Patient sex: M
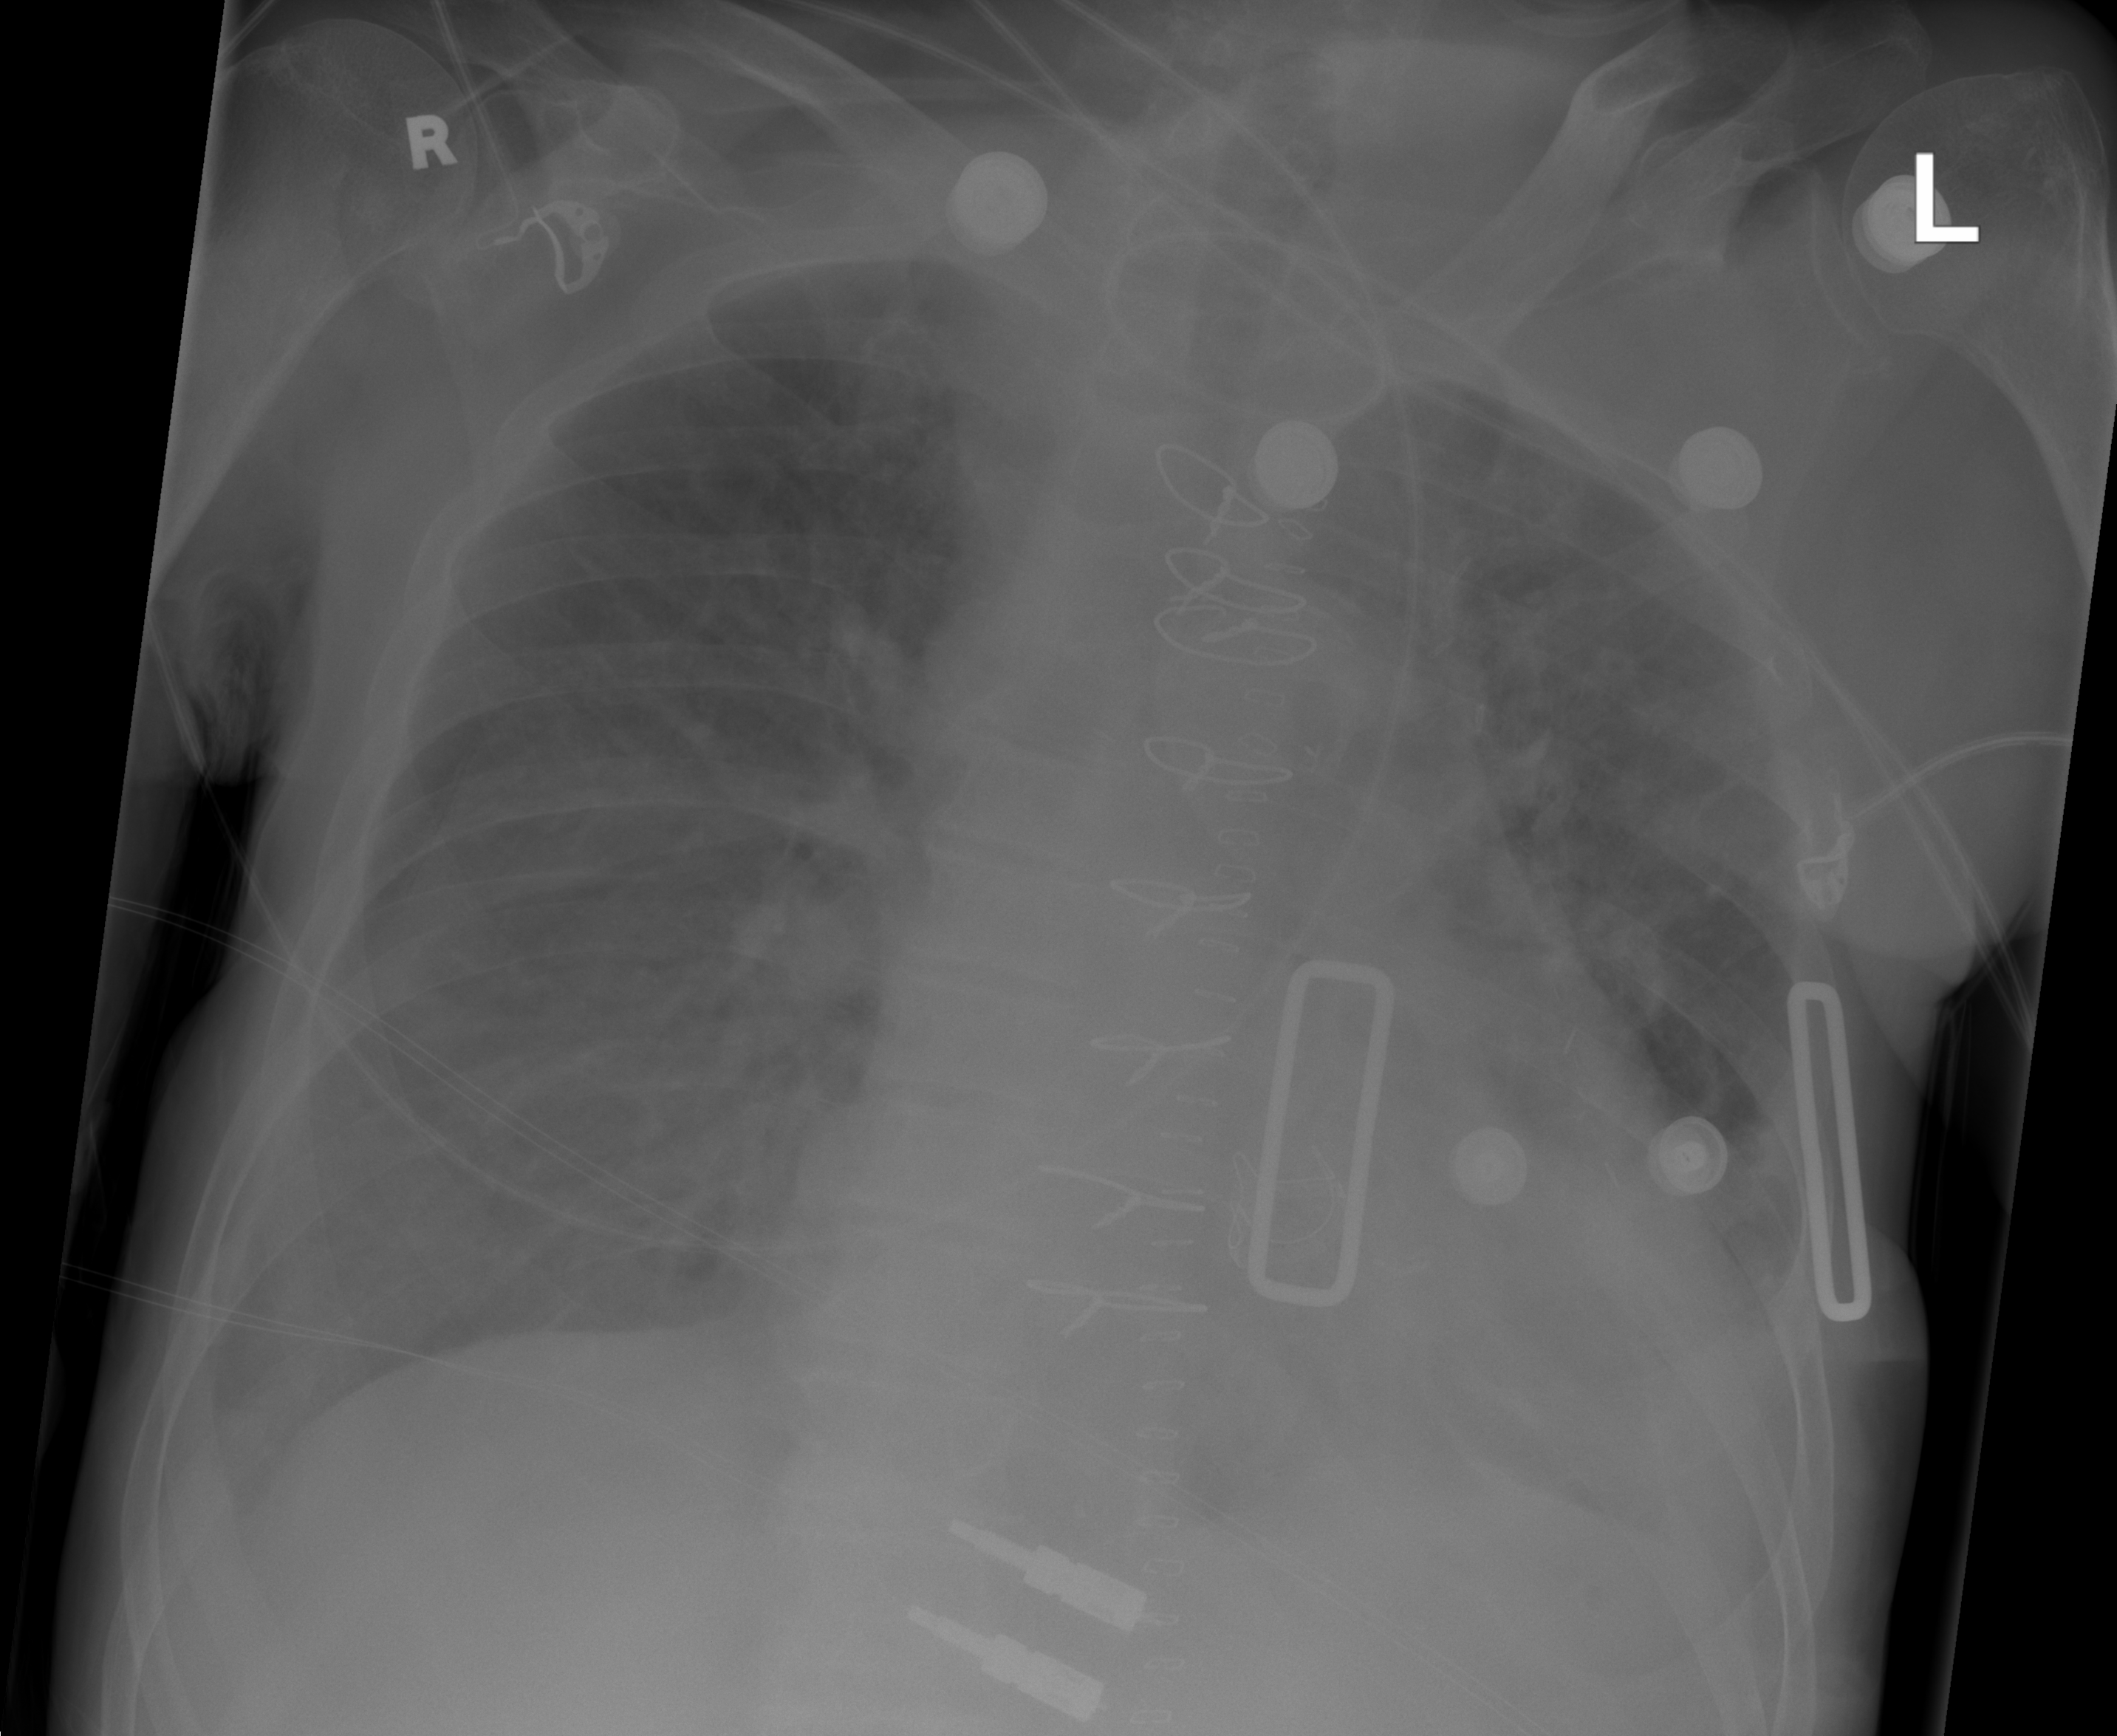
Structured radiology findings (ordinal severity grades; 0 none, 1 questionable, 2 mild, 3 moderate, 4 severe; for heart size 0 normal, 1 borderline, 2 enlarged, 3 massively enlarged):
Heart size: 2
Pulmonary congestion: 3
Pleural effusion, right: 0
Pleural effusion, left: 2
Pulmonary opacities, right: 3
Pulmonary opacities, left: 3
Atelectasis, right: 1
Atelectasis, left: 2